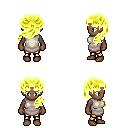
a pixel art fantasy rpg character, female body template, human, dark skin, white tunic, gold greaves, gold princess hairstyle, four views (front, back, left, right), 2x2 character sprite sheet, small pixel art, hard edges, no anti-aliasing